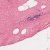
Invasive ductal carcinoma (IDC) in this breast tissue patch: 0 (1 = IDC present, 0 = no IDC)